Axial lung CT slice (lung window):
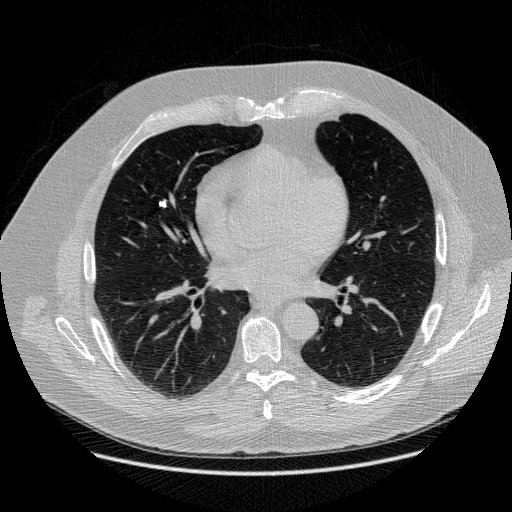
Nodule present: yes
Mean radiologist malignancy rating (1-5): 1.75